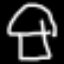
Label: mushroom